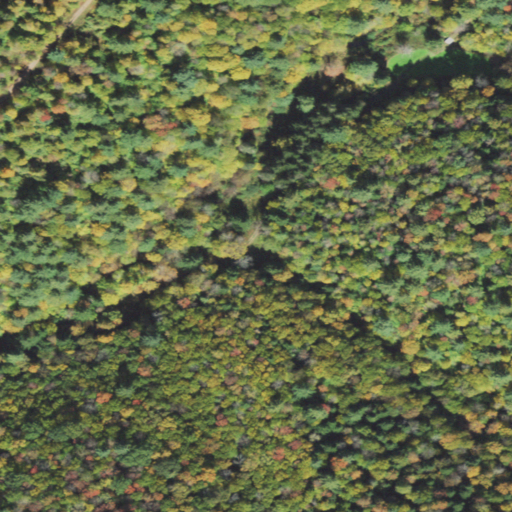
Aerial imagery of valley in Pennsylvania named Panther Lick Hollow containing mixed forest, deciduous forest, open development, and evergreen forest